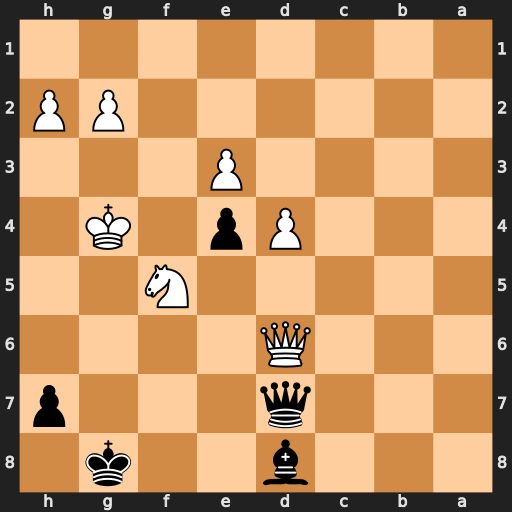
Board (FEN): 3b2k1/3q3p/3Q4/5N2/3Pp1K1/4P3/6PP/8
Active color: b
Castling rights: -
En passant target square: -
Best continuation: h5+ Kf4 Bc7